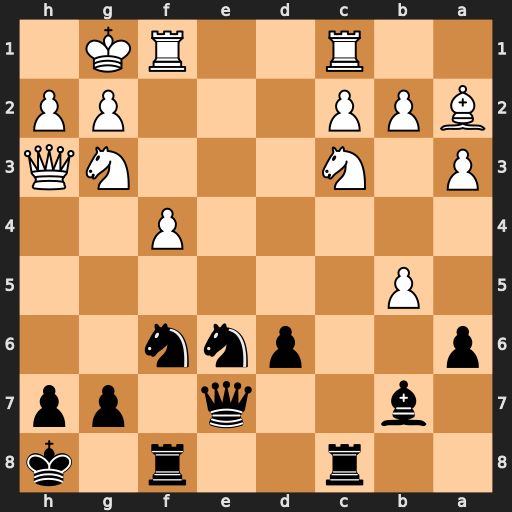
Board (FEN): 2r2r1k/1b2q1pp/p2pnn2/1P6/5P2/P1N3NQ/BPP3PP/2R2RK1
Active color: b
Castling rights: -
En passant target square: -
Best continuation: Nxf4 Rxf4 Qe3+ Rf2 Qxc1+